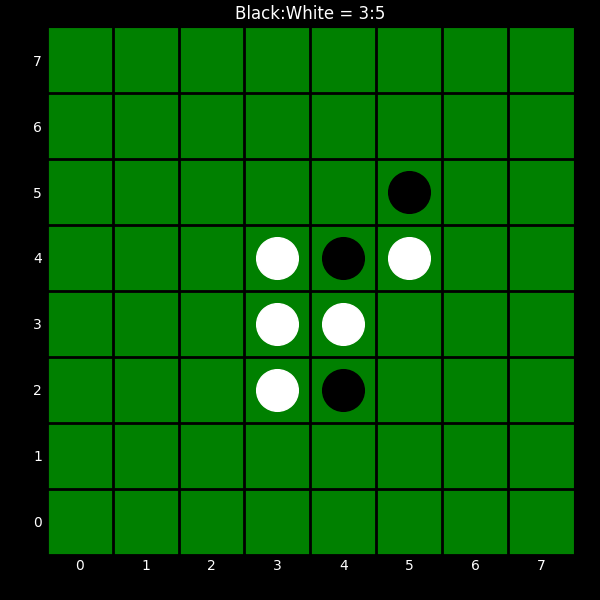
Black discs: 3
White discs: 5